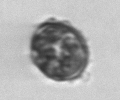
Label: Dinophyceae